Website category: sports
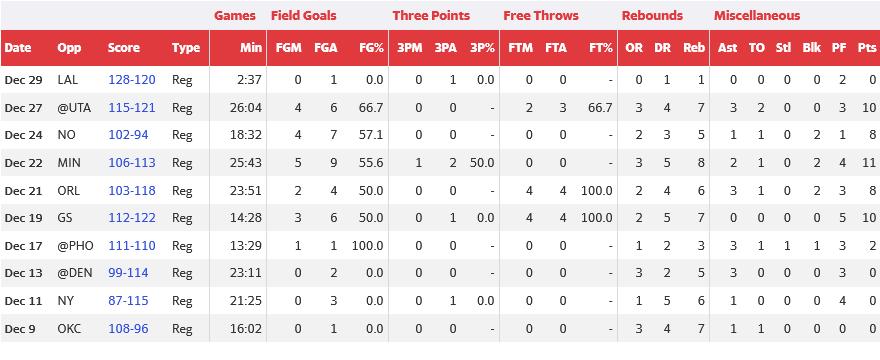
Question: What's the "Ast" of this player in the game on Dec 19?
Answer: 0

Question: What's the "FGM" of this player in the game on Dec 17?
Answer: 1

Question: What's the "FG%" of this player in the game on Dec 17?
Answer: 100.0

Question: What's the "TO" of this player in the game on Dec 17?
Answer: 1

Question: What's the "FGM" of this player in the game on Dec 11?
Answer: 0

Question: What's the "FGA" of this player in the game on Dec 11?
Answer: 3

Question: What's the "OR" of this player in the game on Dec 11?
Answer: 1

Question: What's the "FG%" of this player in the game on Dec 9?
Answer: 0.0

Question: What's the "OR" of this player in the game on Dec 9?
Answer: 3

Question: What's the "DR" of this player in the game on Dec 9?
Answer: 4

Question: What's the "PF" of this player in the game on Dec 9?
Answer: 0

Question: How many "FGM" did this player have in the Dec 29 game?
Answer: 0

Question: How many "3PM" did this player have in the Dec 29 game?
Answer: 0

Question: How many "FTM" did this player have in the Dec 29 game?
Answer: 0

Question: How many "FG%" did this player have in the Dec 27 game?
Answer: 66.7

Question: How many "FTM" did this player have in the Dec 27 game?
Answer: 2

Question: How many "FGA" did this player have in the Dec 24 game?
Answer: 7

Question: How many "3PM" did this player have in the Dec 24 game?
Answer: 0

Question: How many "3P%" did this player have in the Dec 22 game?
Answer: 50.0

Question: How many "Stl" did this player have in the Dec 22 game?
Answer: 0

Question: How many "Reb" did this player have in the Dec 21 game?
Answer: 6

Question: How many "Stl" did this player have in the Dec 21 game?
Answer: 0

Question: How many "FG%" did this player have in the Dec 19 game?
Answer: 50.0

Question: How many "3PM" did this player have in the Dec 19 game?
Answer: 0

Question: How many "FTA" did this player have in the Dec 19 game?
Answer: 4

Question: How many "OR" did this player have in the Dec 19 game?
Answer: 2

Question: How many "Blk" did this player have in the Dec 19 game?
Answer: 0

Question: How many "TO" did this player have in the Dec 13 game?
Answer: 0

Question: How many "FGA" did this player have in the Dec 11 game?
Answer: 3

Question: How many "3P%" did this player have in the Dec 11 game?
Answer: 0.0

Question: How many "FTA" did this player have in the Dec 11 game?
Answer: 0

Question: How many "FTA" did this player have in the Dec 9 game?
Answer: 0

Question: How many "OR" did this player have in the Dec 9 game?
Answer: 3

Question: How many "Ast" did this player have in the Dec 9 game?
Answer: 1

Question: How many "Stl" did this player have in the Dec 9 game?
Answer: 0

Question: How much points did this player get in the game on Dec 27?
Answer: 10

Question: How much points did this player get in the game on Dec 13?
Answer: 0

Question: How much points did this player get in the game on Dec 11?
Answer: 0

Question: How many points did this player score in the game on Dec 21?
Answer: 8

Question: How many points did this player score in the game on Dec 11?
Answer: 0

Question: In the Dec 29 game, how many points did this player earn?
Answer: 0

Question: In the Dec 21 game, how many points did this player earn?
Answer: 8